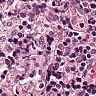
Metastatic tissue present: no